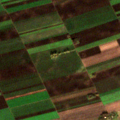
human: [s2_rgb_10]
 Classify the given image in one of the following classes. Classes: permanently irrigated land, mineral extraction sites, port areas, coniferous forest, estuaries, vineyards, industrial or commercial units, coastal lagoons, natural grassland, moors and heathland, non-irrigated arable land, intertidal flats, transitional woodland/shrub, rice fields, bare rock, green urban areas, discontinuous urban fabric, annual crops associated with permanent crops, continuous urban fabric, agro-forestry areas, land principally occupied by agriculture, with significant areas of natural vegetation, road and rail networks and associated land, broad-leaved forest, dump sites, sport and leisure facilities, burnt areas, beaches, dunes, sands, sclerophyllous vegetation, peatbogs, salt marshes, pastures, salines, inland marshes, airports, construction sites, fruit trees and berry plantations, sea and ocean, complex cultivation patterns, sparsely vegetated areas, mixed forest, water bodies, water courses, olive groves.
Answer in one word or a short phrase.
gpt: non-irrigated arable land